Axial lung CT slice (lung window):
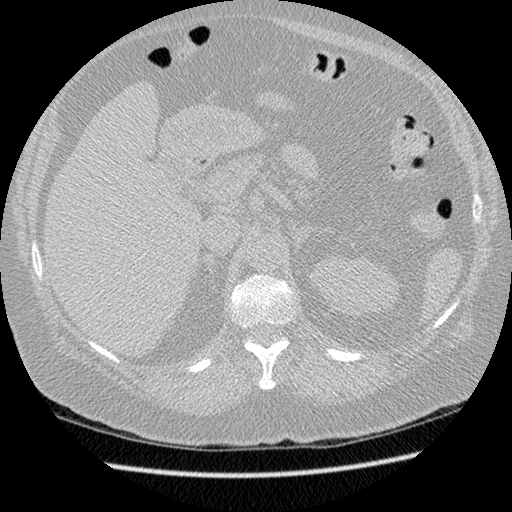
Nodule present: no